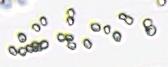
Label: Phaeocystis